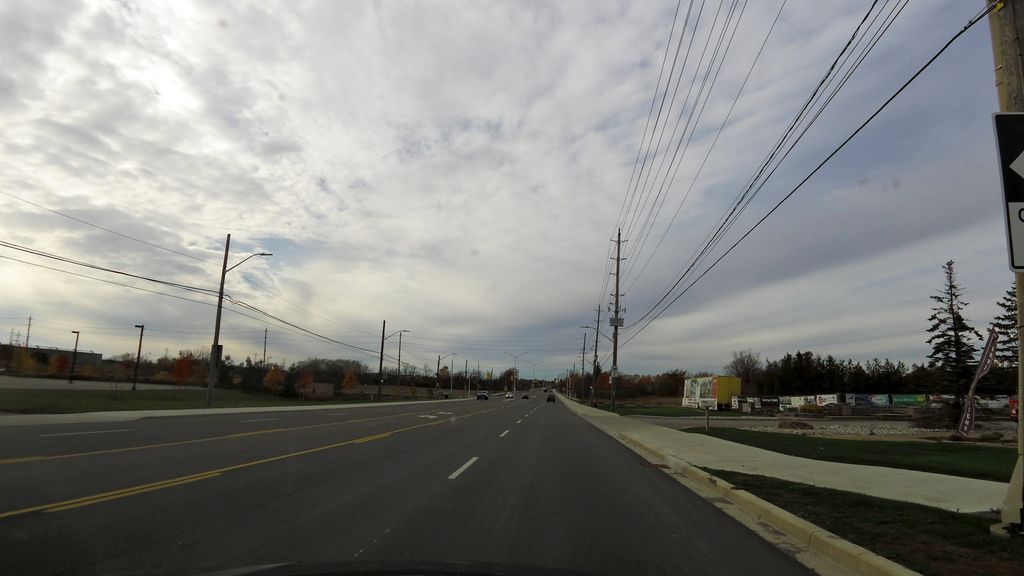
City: hamilton